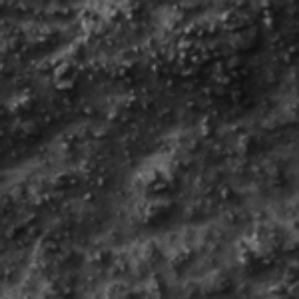
Label: frost